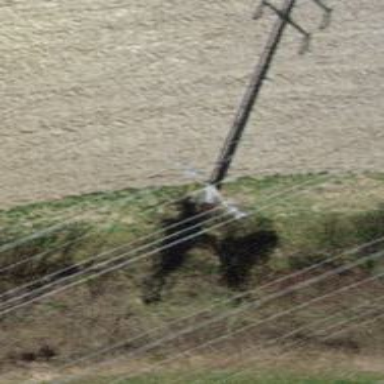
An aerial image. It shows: Power tower.